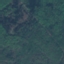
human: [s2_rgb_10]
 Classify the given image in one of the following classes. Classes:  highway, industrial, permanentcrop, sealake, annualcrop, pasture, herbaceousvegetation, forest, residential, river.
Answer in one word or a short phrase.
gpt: Forest